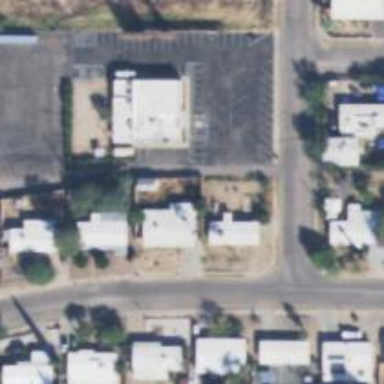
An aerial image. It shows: Alley classified as service road.